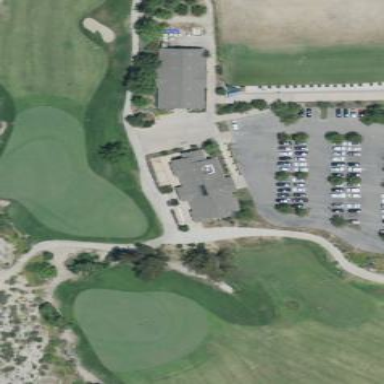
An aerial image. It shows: Green golf area with grass land use.